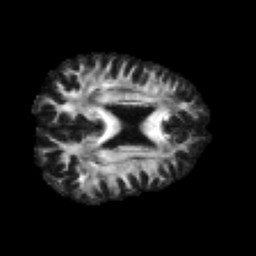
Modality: FA
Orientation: axial
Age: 32
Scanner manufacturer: philips
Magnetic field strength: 3 T
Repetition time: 8.6 s
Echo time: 0.127 s